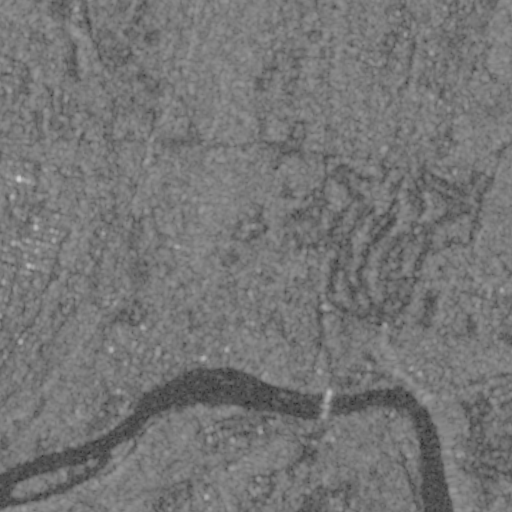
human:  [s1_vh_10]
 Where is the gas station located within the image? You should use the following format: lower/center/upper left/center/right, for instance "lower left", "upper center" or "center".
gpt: The gas station is located in the center of the image.
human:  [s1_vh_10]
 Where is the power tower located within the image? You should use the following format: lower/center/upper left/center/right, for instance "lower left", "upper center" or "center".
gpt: The power tower is located in the lower left of the image.
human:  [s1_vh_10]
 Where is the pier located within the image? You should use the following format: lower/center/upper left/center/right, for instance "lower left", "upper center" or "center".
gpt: The pier is located in the lower left of the image.
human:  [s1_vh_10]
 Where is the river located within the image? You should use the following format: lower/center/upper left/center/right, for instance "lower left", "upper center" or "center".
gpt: The river is located in the lower of the image.
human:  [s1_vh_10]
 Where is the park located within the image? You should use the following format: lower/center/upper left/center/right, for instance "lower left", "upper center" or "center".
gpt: There is no park in the image.

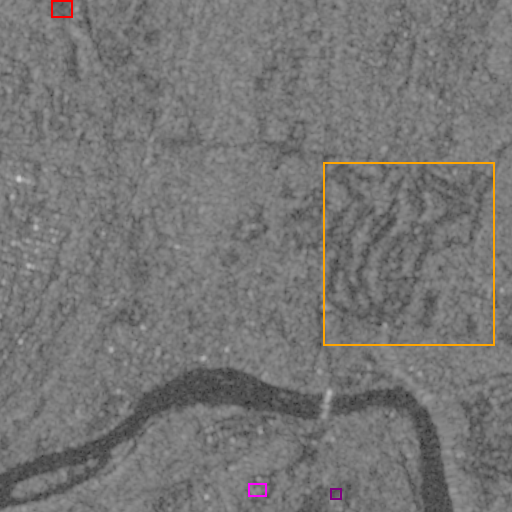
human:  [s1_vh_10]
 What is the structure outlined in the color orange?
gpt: The structure outlined in orange is a park.
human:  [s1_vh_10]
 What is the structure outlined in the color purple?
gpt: The structure outlined in purple is a parking lot.
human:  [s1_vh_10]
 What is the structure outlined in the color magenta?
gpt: The structure outlined in magenta is a building.
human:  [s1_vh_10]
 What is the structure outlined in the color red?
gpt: The structure outlined in red is a building.
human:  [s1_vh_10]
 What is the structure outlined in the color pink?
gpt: There is no pink outline.